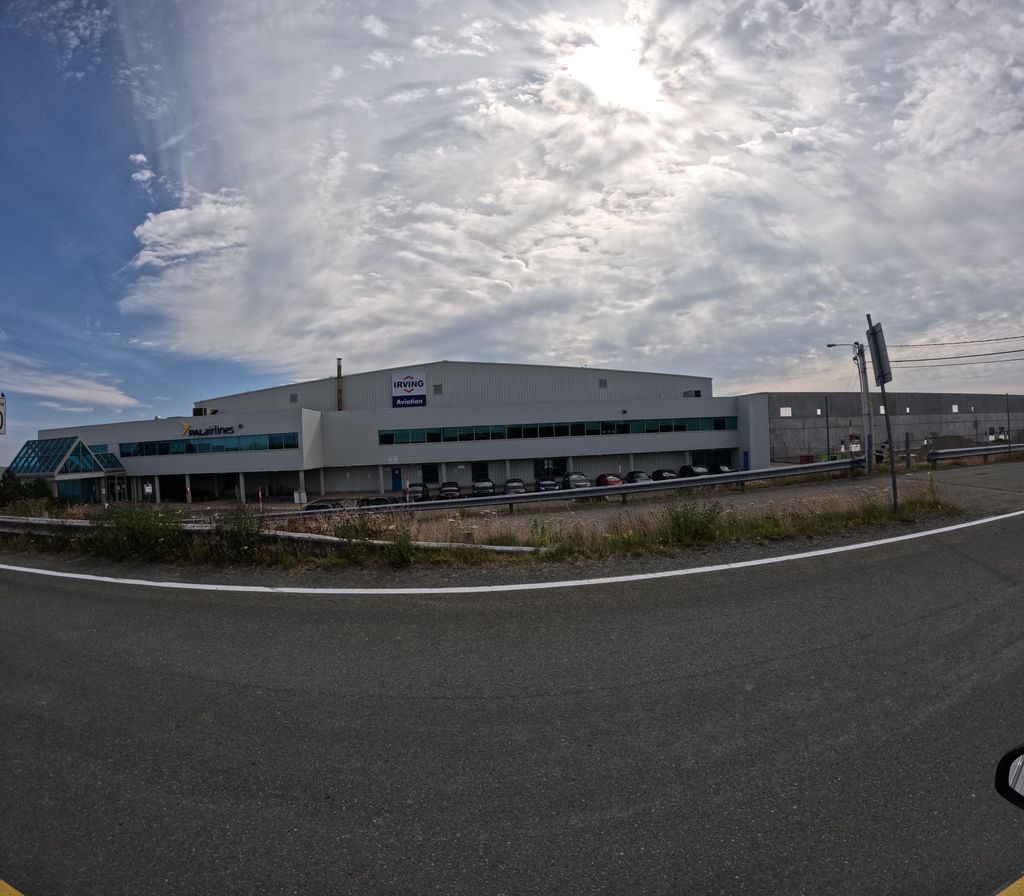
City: st_johns